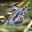
Label: 4